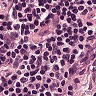
Metastatic tissue present: no